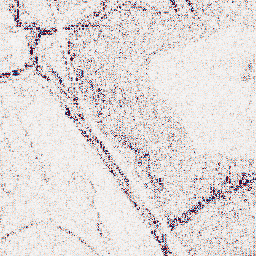
Category: wavelet
Decomposition family: wavelet_reverse_biorthogonal
Decomposition parameters: wavelet: rbio2.4
level: 1
Upsampling method: fft_zeropad
Upsampling parameters: scale: 8
Upsampling scale: 8